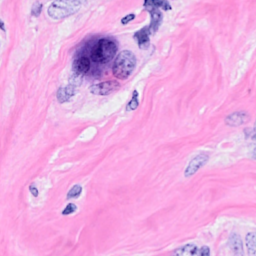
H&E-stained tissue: Breast